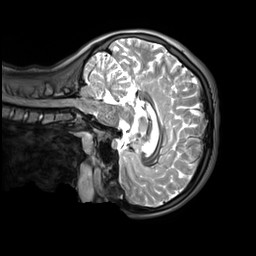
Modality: T2w
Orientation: sagittal
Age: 13
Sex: female
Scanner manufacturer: siemens
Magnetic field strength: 3 T
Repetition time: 3.2 s
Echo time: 0.408 s